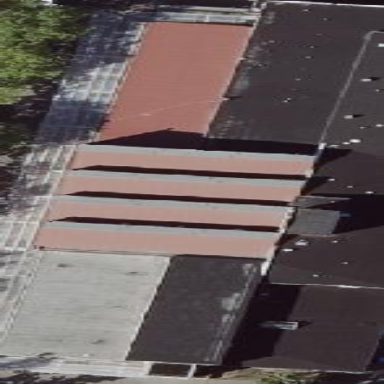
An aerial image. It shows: Commercial building.